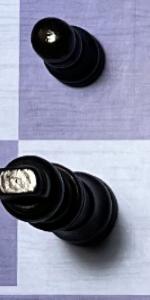
Label: King_Black